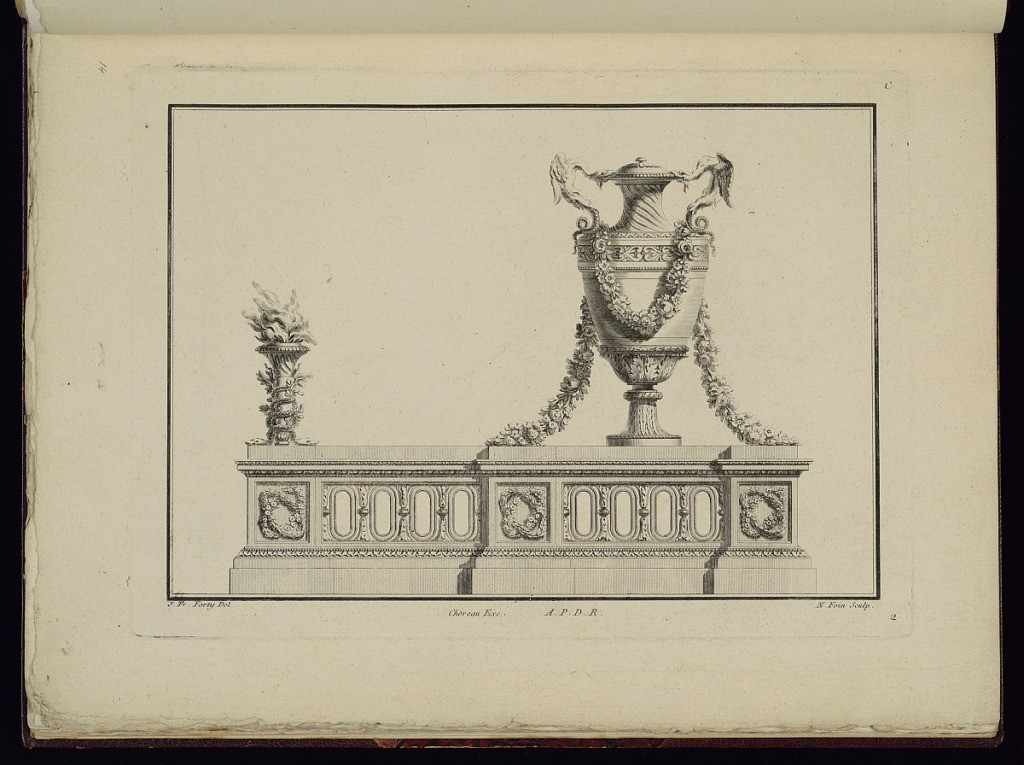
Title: Andiron (Firedog) Design
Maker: Jean François Forty, active 1775 – 1790
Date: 1775–94
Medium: Etching on paper
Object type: Print
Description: Design for an andiron (firedog) in the form of a balustrade with a dragon handled vase, draped with a festoon of flowers, and a flaming torch, with interlaced snakes, decorated with neoclassical ornament and motifs including acanthus leaves, fluting, gadrooning, scrolling leaves (rinceaux), and running patterns. The plate is numbered and signed.